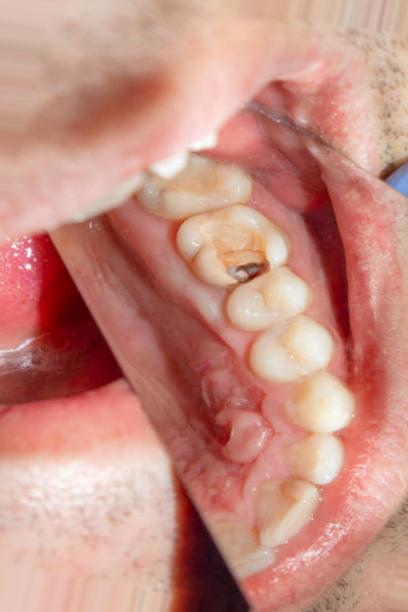
Condition: Caries